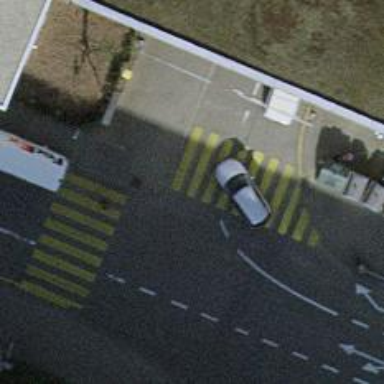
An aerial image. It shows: Zebra crossing for pedestrians.